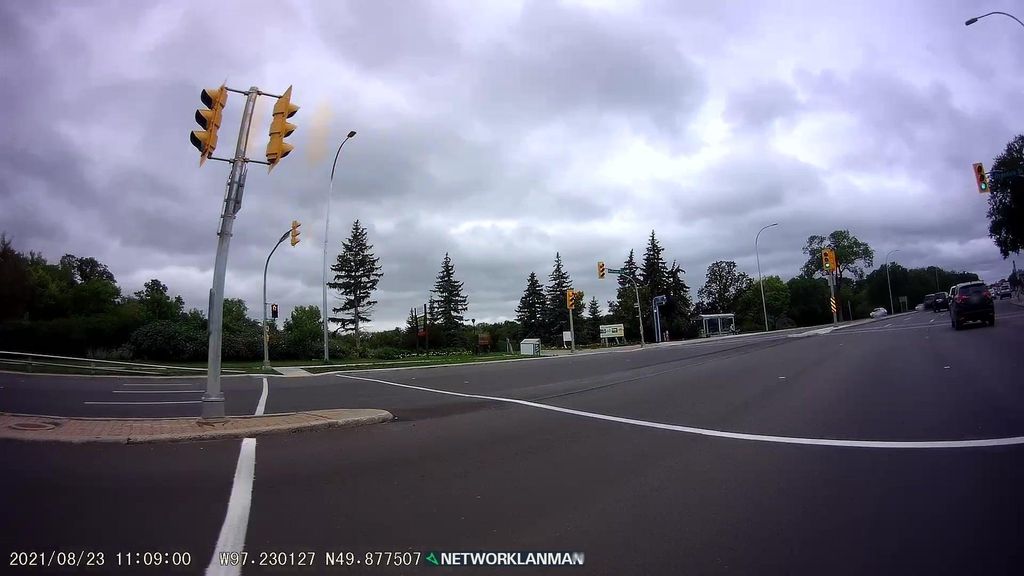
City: winnipeg